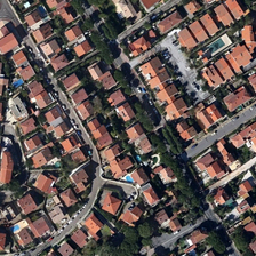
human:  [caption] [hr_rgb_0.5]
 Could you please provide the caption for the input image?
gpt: a row of dense residential areas built next to the street.

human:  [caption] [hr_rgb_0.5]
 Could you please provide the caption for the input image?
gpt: Residential areas on the street

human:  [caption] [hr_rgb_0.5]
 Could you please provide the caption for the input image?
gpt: A crowded residential area was built next to the road.

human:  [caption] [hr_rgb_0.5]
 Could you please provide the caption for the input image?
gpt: A dense row of residential areas is built on the roadside.

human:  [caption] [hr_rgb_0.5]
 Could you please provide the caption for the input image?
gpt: A FILE OF dense residential areas built alongside the road.